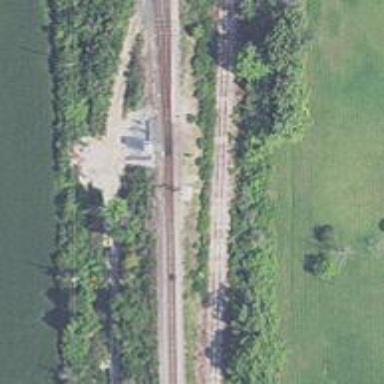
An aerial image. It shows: Junction on the railway.